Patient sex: M
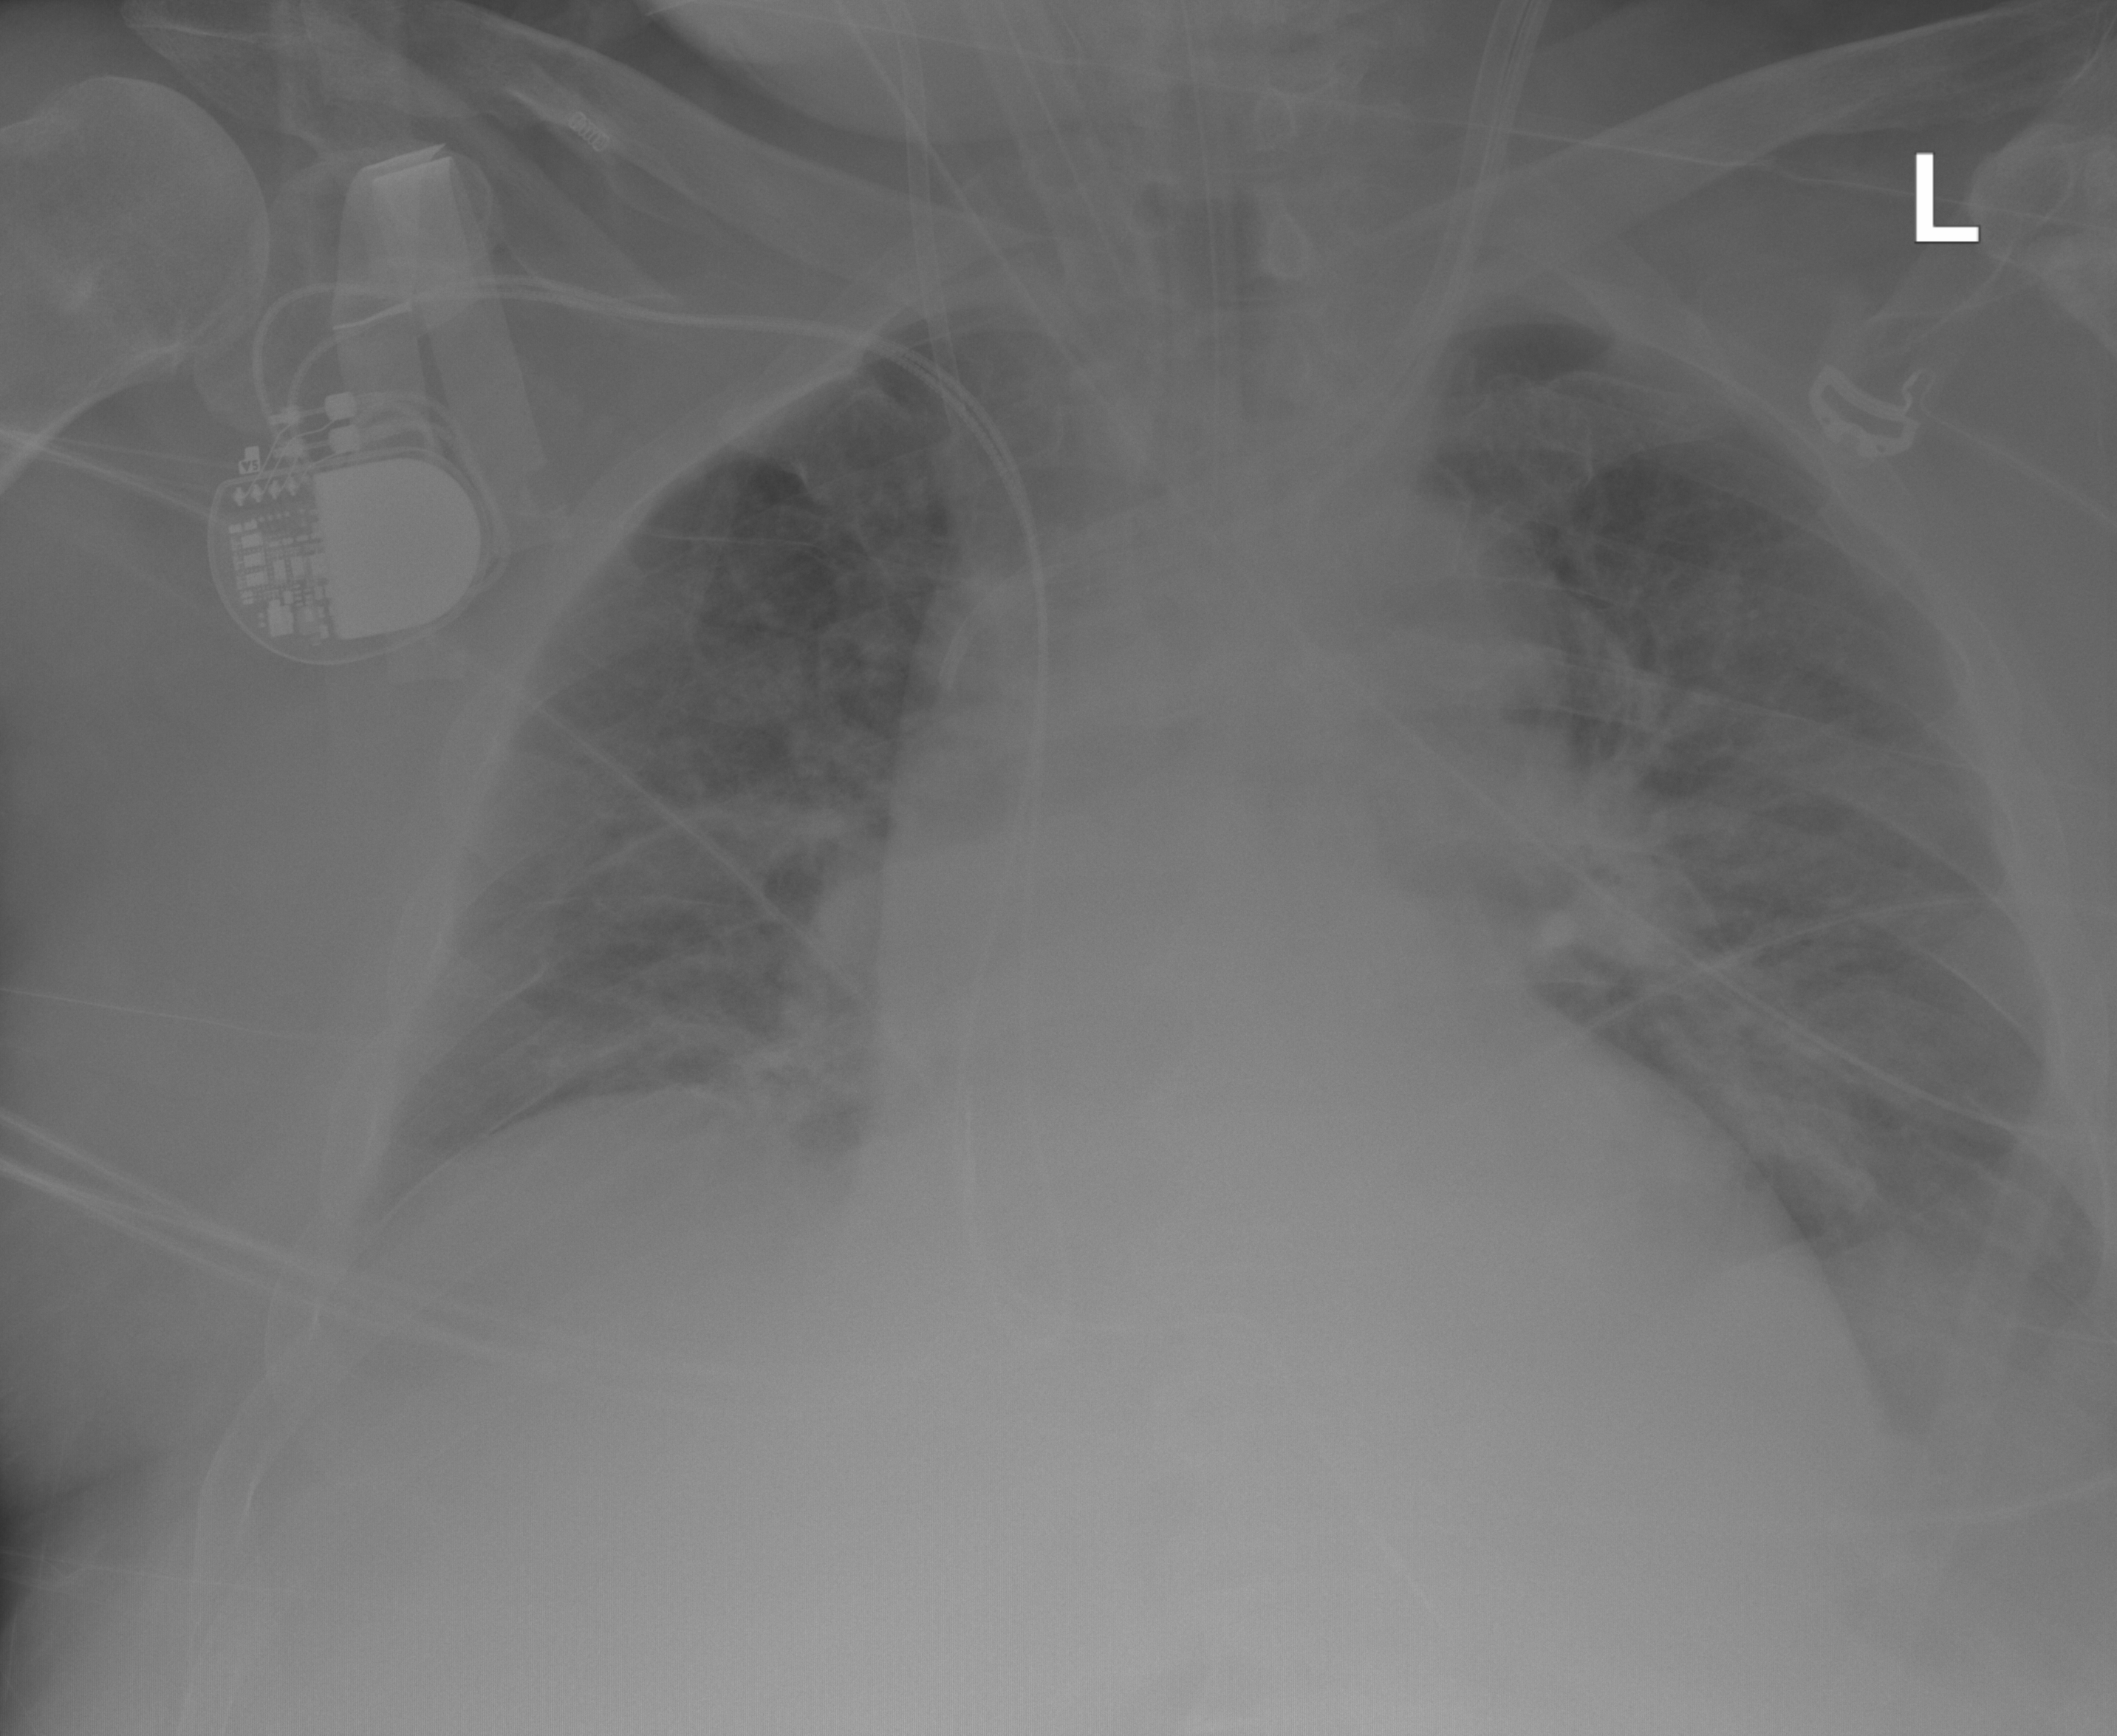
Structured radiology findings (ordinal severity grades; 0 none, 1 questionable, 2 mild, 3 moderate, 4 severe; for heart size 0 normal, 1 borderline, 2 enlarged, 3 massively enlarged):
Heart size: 2
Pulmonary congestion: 2
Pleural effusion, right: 0
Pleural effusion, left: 2
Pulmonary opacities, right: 2
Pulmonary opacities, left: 2
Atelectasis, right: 2
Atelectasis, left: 2